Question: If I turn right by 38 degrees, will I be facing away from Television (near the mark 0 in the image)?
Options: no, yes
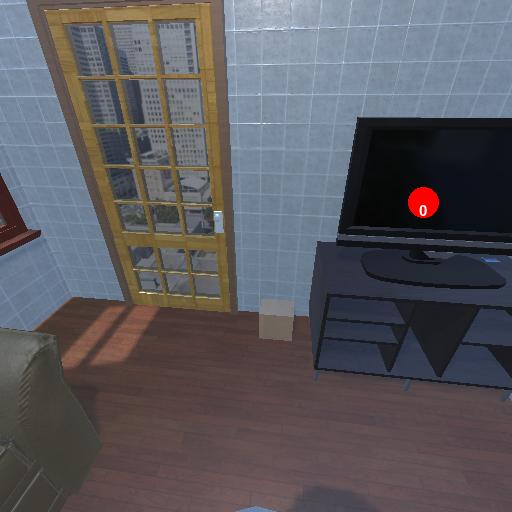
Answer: no